Question: Everytime when I open my Solution that is using the Enterprise Library from Microsoft I get this error after building or opening my app.config.

After this Message my Visual Studio is shutting down ! My Configuration hasn't changed for a year and I only got this error just since a few days. I don't know where it comes from and why VS is shutting down after this Message ...
Anyone knows this error maybe ?
My Config looks like this :
'''
<?xml version="1.0"?>
<configuration>
<configSections>
<section name="enterpriselibrary.configurationSettings" type="System.Configuration.IgnoreSectionHandler, System, Version=1.0.5000.0, Culture=neutral, PublicKeyToken=....." />
</configSections>
<enterpriselibrary.configurationSettings xmlns:xsi="http://www.w3.org/2001/XMLSchema-instance" xmlns:xsd="http://www.w3.org/2001/XMLSchema" applicationName="...." xmlns="http://www.microsoft.com/practices/enterpriselibrary/08-31-2004/configuration">
<configurationSections>
<configurationSection xsi:type="ReadOnlyConfigurationSectionData" name="dataConfiguration" encrypt="true">
<storageProvider xsi:type="XmlFileStorageProviderData" name="XML File Storage Provider" path="......" />
<dataTransformer xsi:type="XmlSerializerTransformerData" name="Xml Serializer Transformer">
<includeTypes />
</dataTransformer>
</configurationSection>
</configurationSections>
<keyAlgorithmStorageProvider xsi:type="FileKeyAlgorithmPairStorageProviderData" name="File Key Algorithm Storage Provider" path="....">
<dpapiSettings xsi:nil="true" />
</keyAlgorithmStorageProvider>
<includeTypes />
</enterpriselibrary.configurationSettings>
'''
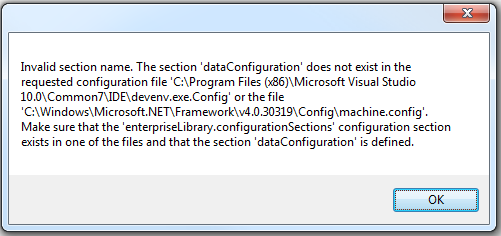
Answer: Inserting the configsections into the machine.config solved the problem. Unfortunately I don't understand the reason ...